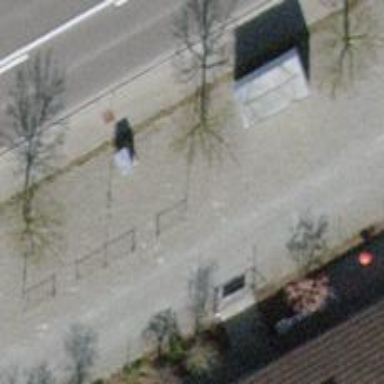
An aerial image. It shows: Bicycle parking facility.